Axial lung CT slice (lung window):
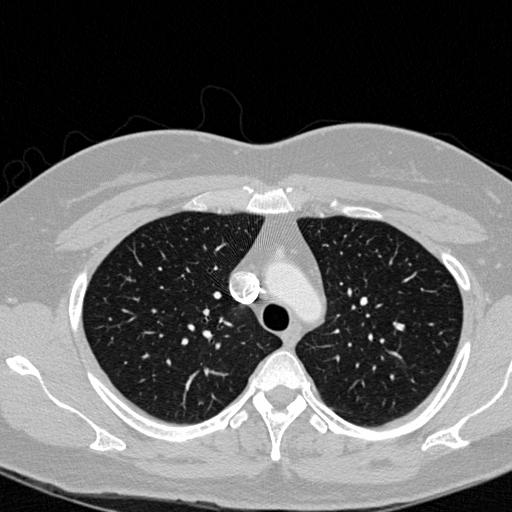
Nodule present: no